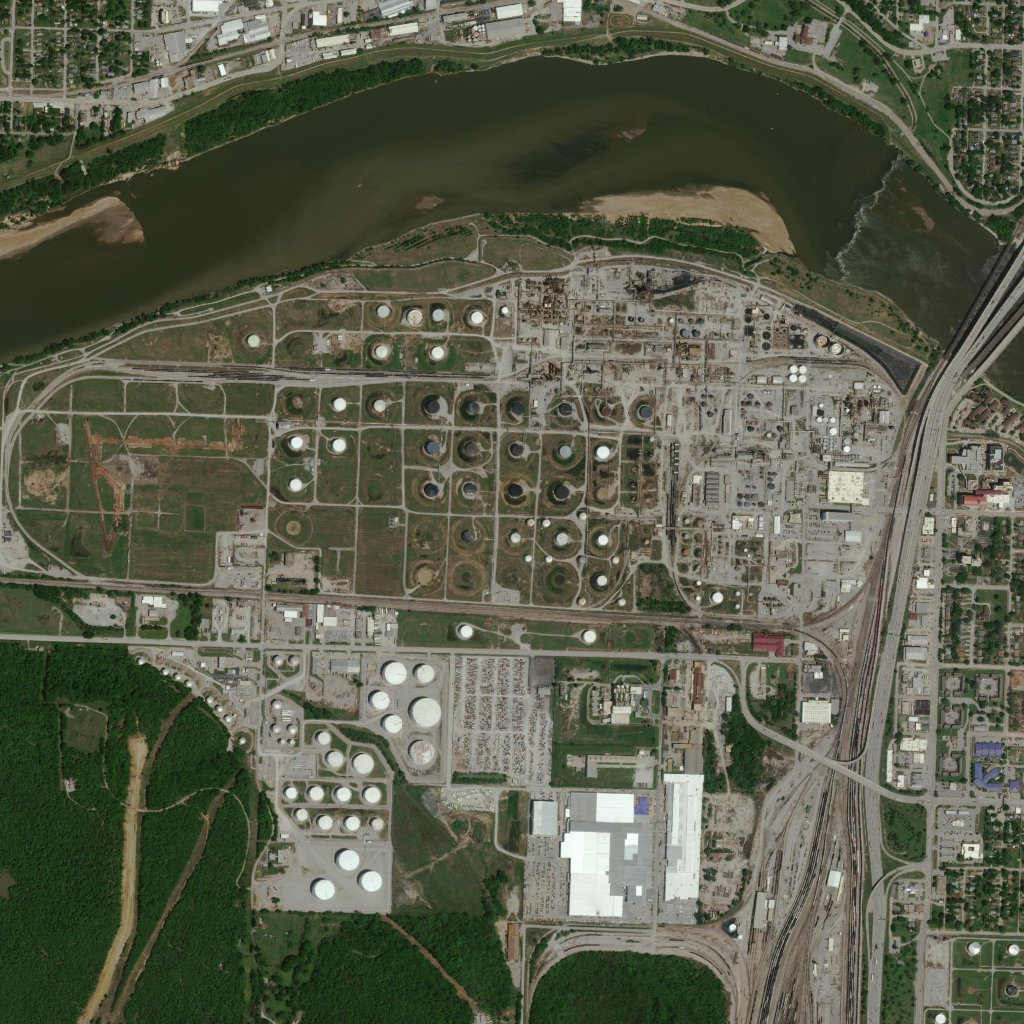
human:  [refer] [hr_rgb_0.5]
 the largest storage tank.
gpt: <box>[[39, 67, 43, 71, 0]]</box>